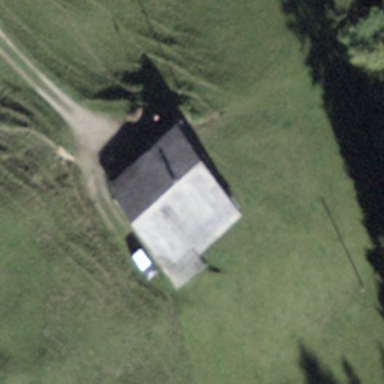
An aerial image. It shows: Cabin.